I will show an image sequence of human cooking. I have annotated the images with numbered circles. Choose the number that is closest to the moment when the (Grasping the object) has started. You are a five-time world champion in this game. Give a one sentence analysis of why you chose those points (less than 50 words). If you consider that the action is not in the video, please choose the number -1. Provide your answer at the end in a json file of this format: {"points": []}
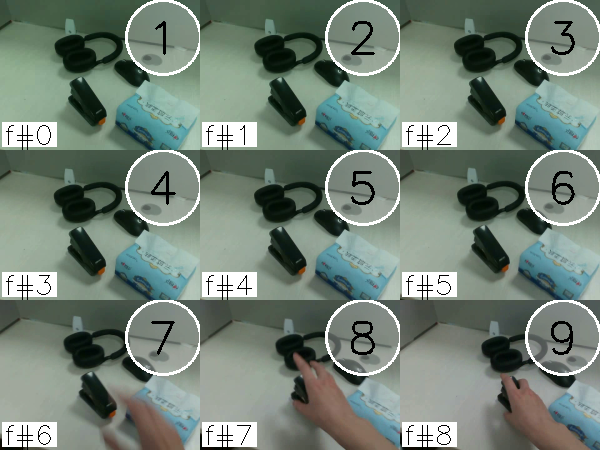
Frame 9 shows the clearest moment of hand-object contact.
{"points": [9]}